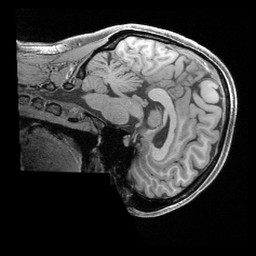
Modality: T1w
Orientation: sagittal
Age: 34
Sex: female
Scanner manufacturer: siemens
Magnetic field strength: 3 T
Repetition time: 2.4 s
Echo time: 0.00241 s